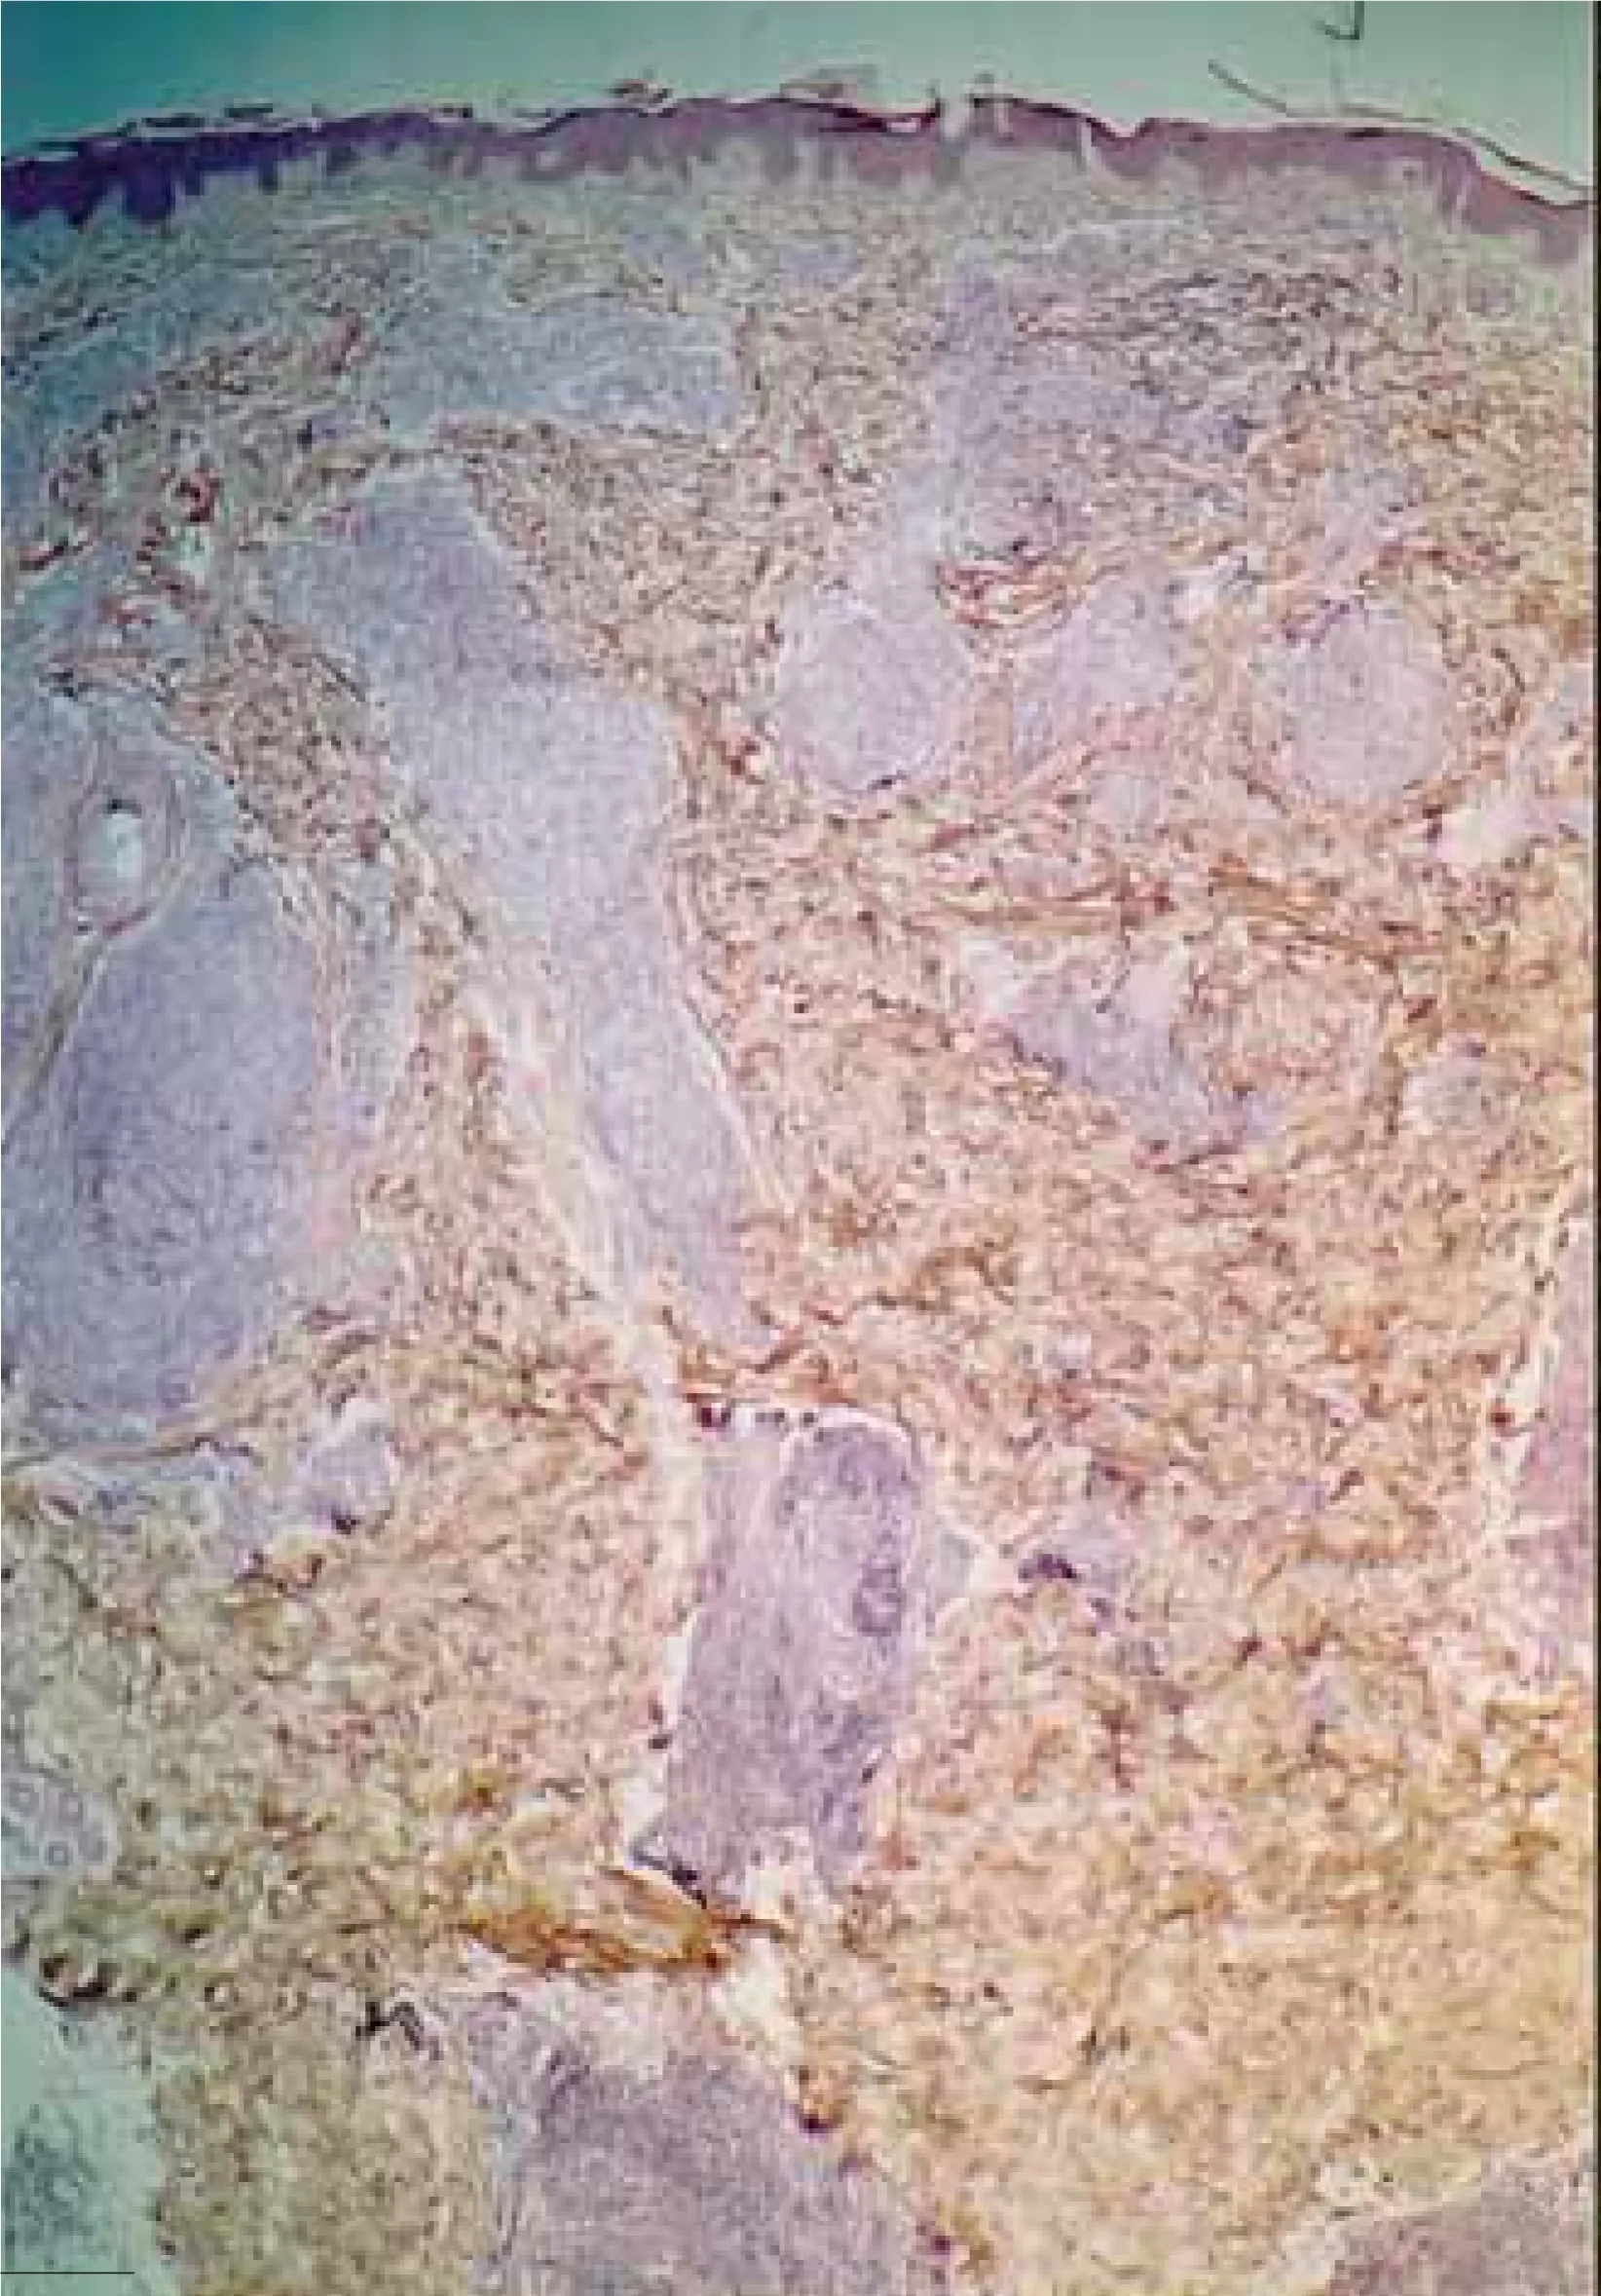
(a) Diffuse infiltrate sparing the epidermis mainly composed of small lymphocytes.
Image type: pathology (immunostaining)